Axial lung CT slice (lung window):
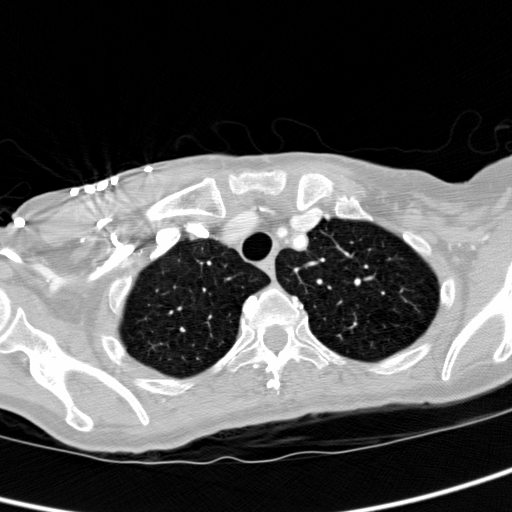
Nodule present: no